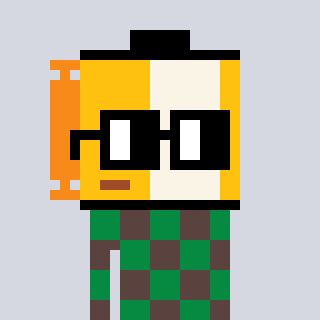
a pixel art character with square black glasses, a film roll-shaped head and a darkbrown-colored body on a cool background